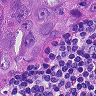
Metastatic tissue present: yes